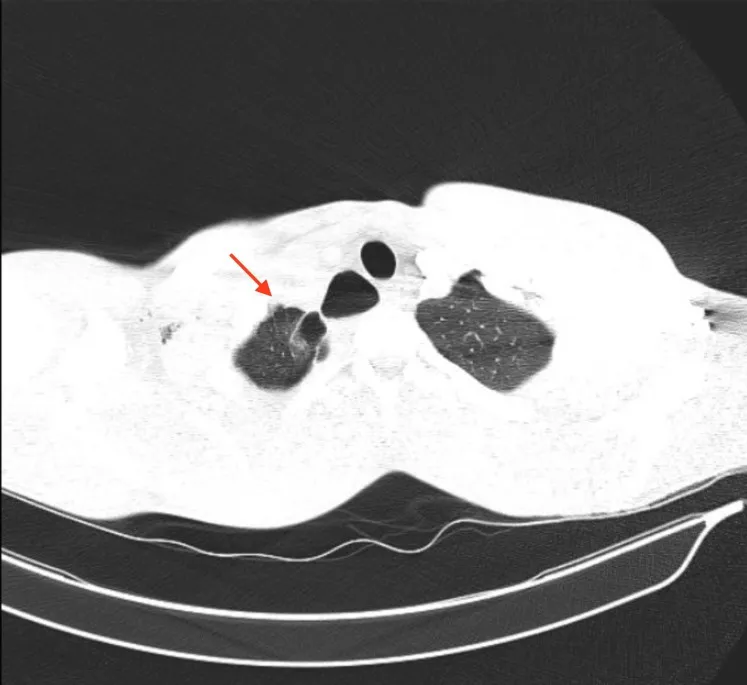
CT thorax with contrast: multiple right apical blebs and residual right pneumothorax.
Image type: radiology (ct)